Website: bh-photo
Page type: billing-address
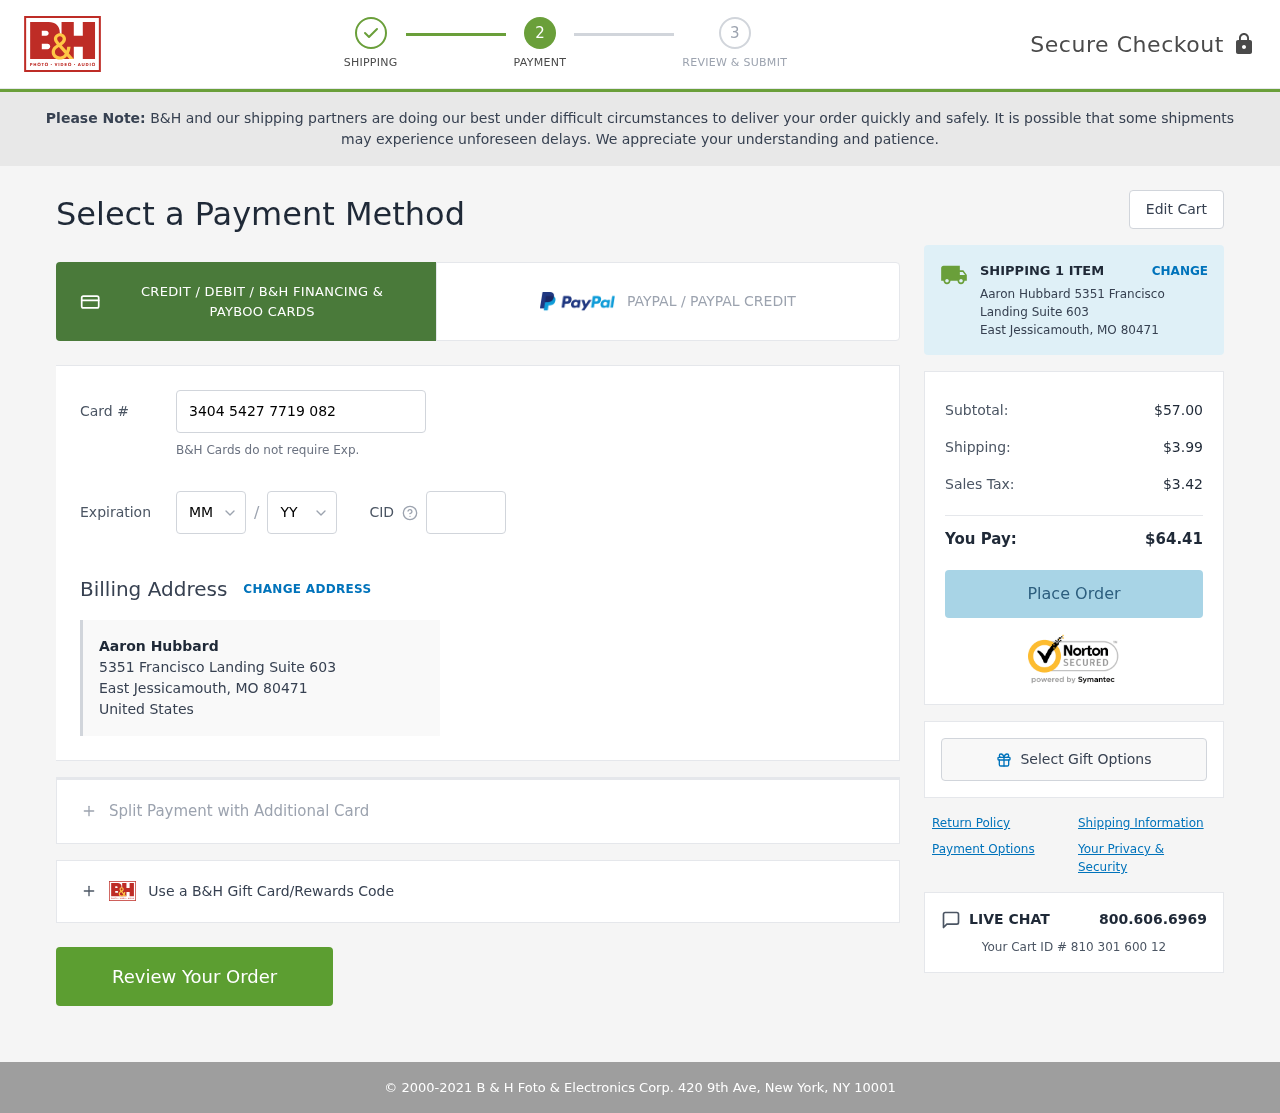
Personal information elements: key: PII_CARD_CVV
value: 1072
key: PII_CARD_EXPIRY_MONTH
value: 10
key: PII_CARD_EXPIRY_YEAR
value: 30
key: PII_CARD_NUMBER
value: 3404 5427 7719 082
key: PII_CITY
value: East Jessicamouth
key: PII_COUNTRY
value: United States
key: PII_FULLNAME
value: Aaron Hubbard
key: PII_POSTCODE
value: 80471
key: PII_STATE_ABBR
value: MO
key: PII_STREET
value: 5351 Francisco Landing Suite 603
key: PII_FULLNAME2
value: Aaron Hubbard
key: PII_STREET2
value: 5351 Francisco Landing Suite 603
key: PII_CITY_STATE_ZIP2
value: East Jessicamouth, MO
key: PII_POSTCODE2
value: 80471
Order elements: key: ORDER_NUM_ITEMS
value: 1
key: ORDER_SUBTOTAL
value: $57.00
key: ORDER_SHIPPING_COST
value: $3.99
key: ORDER_TAX
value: $3.42
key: ORDER_TOTAL
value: $64.41
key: ORDER_ID
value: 810 301 600 12